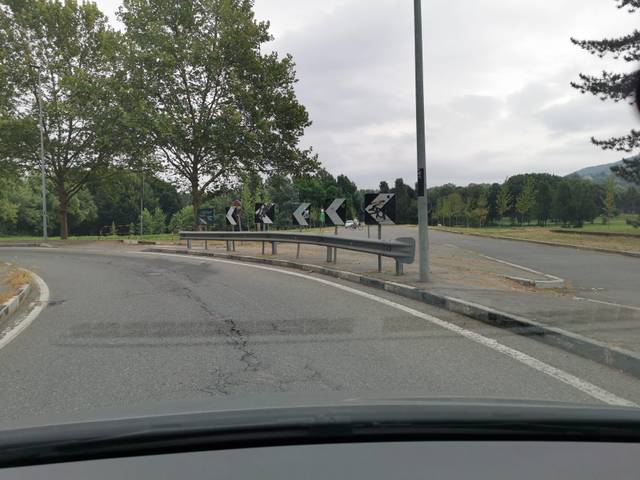
Region: Italy
Coordinates: 45.081, 7.717